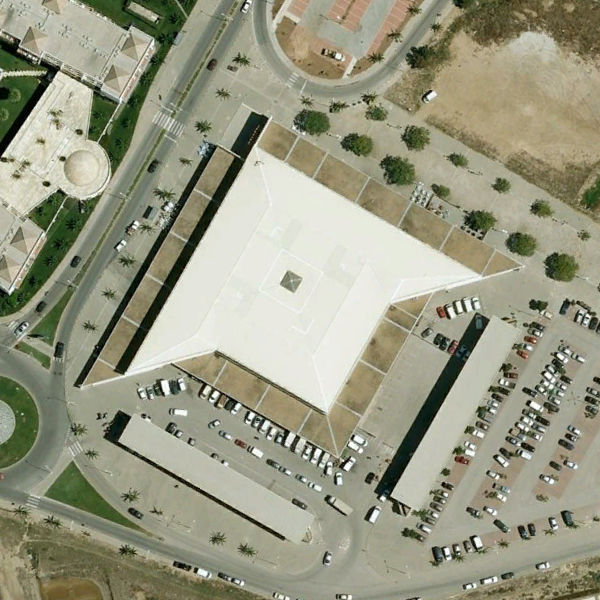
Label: Center